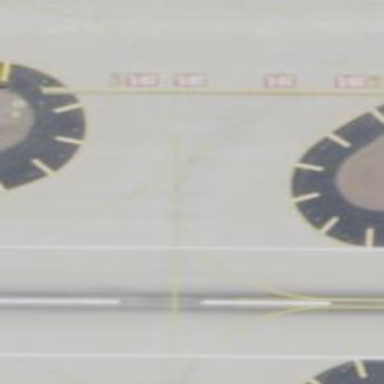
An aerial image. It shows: Image of taxiway at airport.